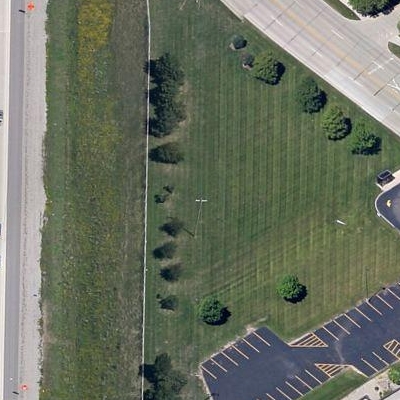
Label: aGrass